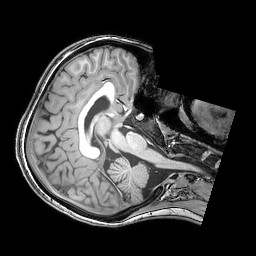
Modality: T1w
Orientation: axial
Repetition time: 0.00828 s
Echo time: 0.00388 s